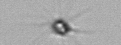
Label: Calciopappus